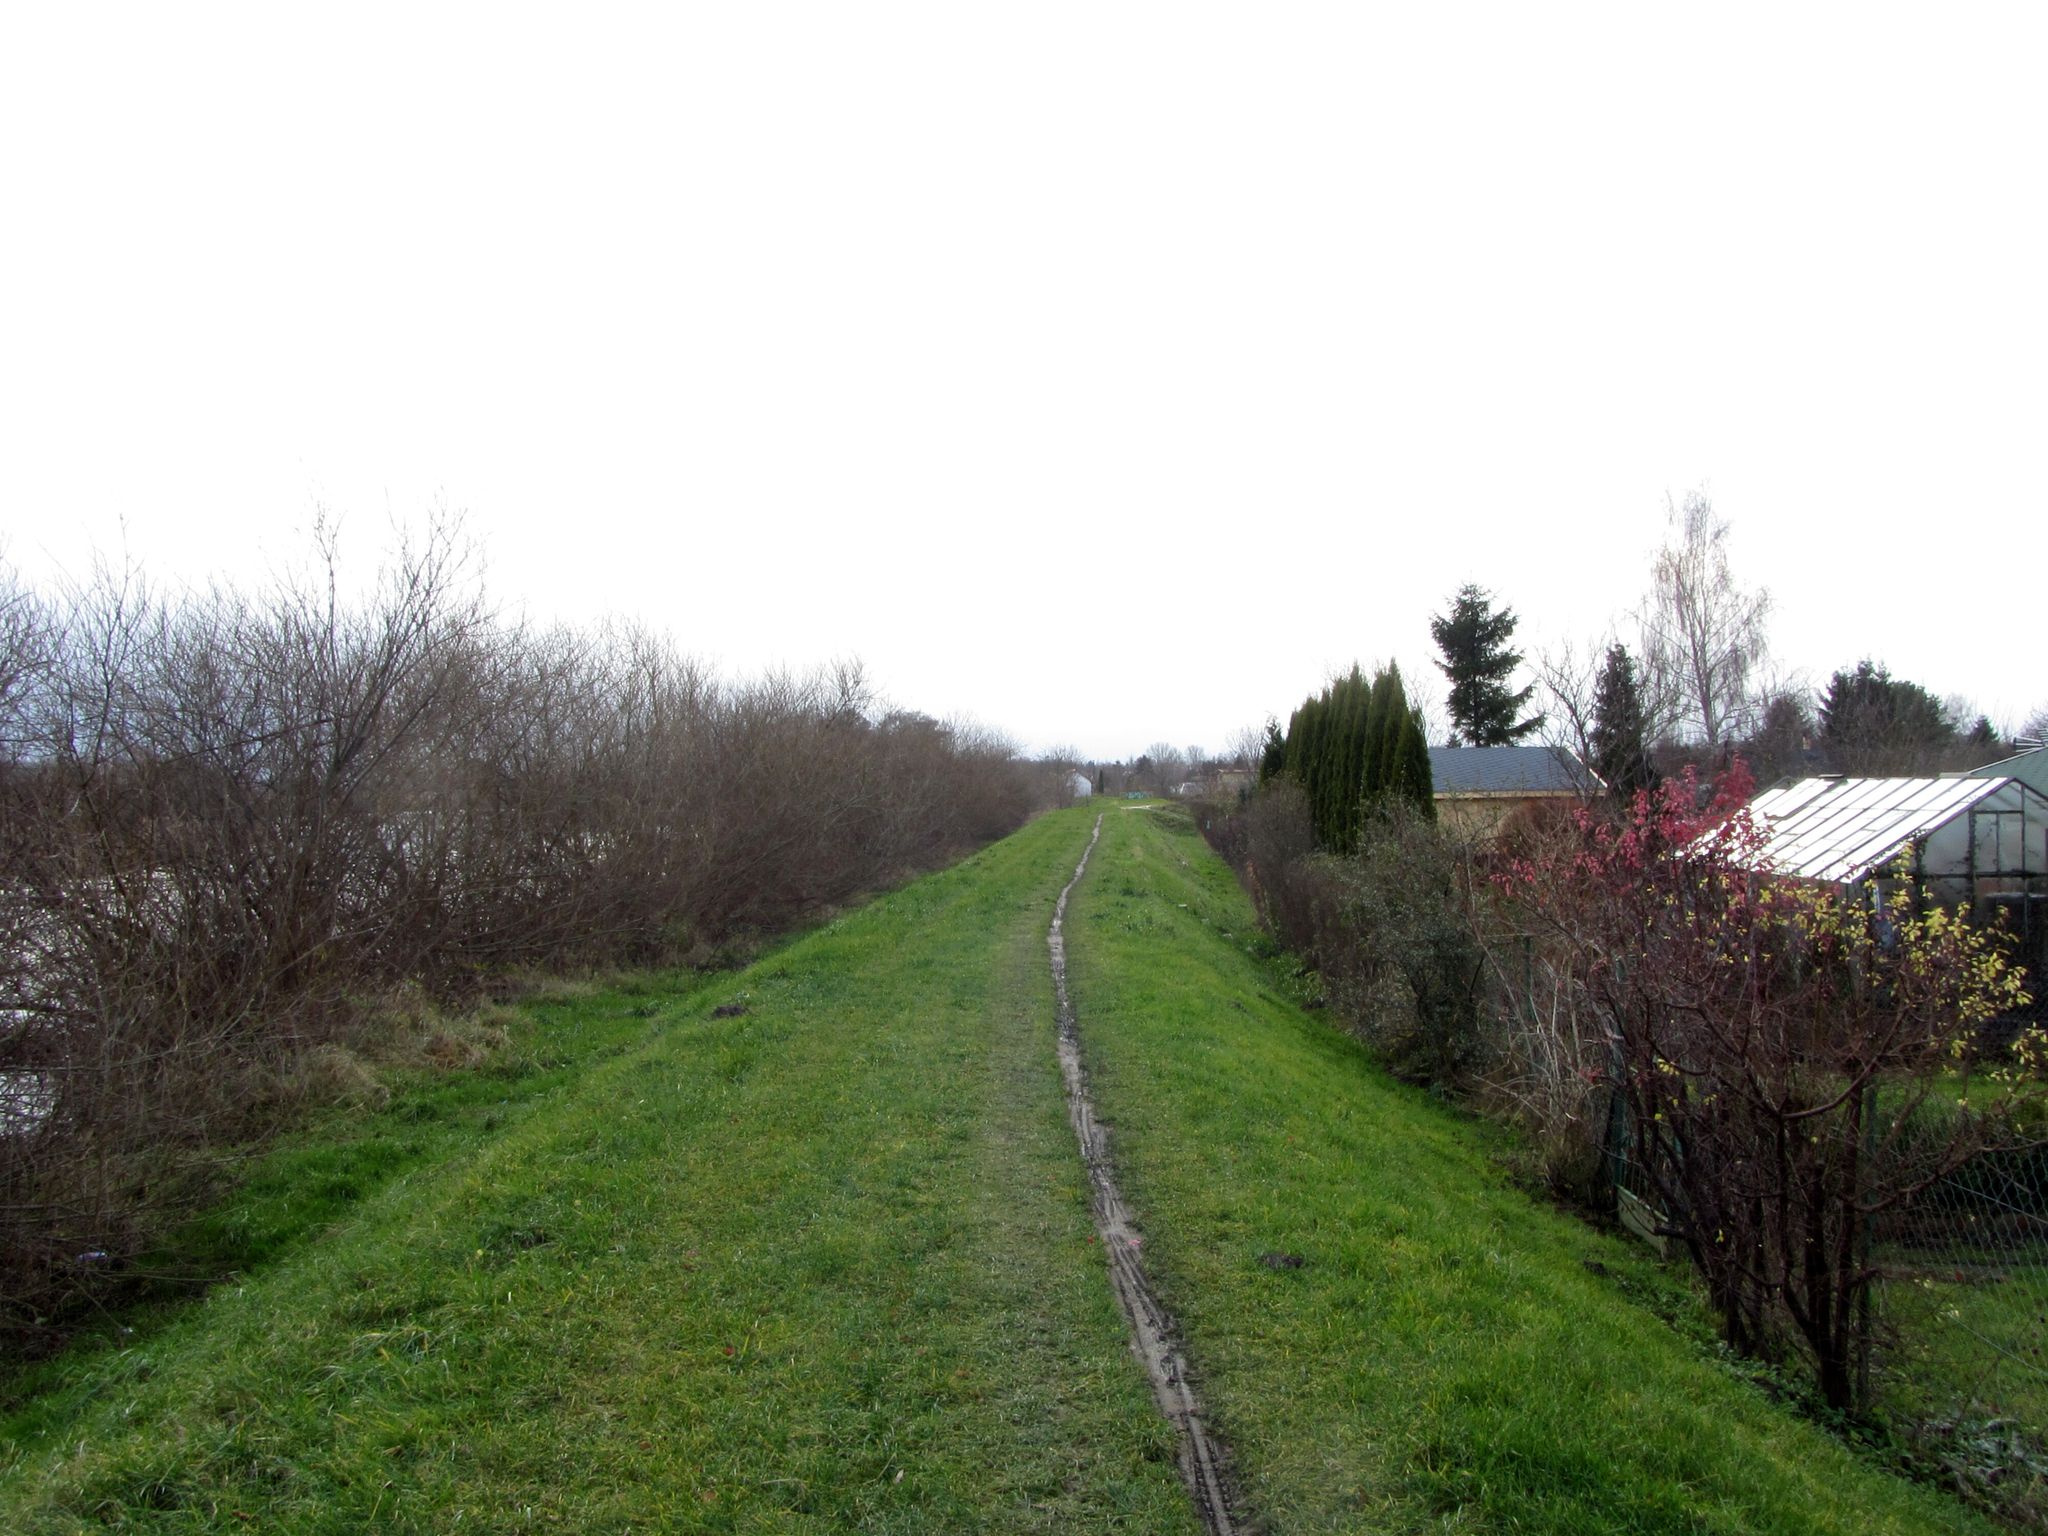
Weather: cloudy
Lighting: day
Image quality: slightly poor
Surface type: walking surface
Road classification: track, path
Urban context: dense urban cluster
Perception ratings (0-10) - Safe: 1.6, Lively: 0.57, Beautiful: 8.51, Boring: 7.12, Depressing: 5.38, Wealthy: 4.96